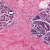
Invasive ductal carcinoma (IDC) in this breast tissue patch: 0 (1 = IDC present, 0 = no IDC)